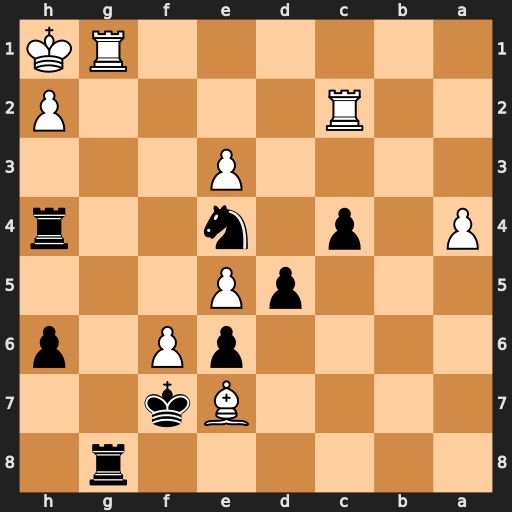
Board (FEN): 6r1/4Bk2/4pP1p/3pP3/P1p1n2r/4P3/2R4P/6RK
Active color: b
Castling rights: -
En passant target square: -
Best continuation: Ng3+ Rxg3 Rxg3